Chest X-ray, PA view. Patient: 33 years old, sex M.
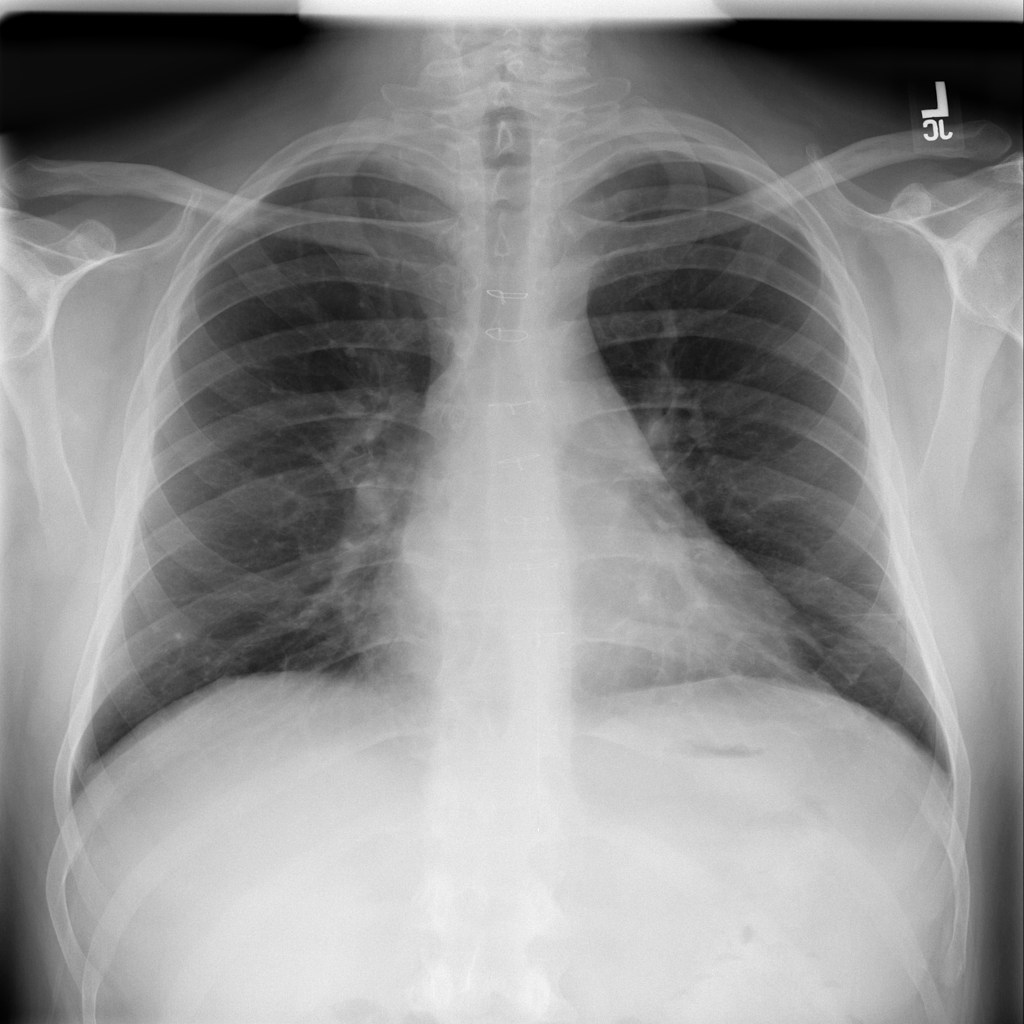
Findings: No Finding